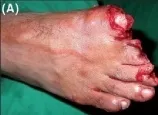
(A) 40/M with defect over great toe.
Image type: medical_photograph (other_medical_photograph)